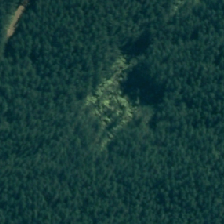
Land cover: grose_broom